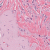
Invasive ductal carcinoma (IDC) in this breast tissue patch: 1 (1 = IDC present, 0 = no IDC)